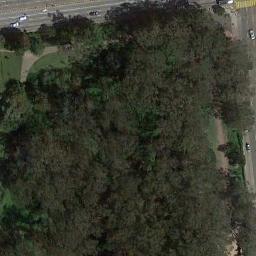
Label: forest